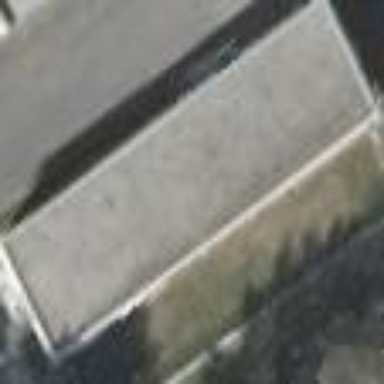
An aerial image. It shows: Building.